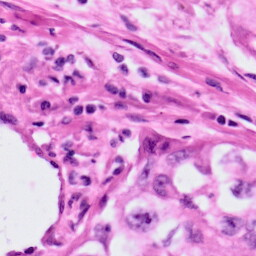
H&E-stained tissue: Lung